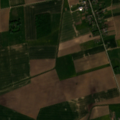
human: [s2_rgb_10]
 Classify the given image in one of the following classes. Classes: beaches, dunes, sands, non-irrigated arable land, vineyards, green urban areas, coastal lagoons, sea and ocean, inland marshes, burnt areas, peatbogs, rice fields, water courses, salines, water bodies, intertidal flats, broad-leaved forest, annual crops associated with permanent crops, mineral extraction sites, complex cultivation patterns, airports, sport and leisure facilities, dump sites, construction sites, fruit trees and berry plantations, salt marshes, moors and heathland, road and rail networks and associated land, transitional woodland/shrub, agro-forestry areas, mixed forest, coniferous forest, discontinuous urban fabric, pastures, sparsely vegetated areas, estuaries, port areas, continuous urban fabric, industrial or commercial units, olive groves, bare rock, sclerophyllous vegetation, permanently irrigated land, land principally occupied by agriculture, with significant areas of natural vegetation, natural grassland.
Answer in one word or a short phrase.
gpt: discontinuous urban fabric, non-irrigated arable land, complex cultivation patterns